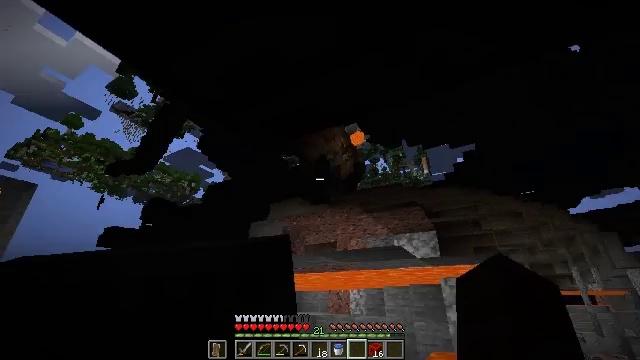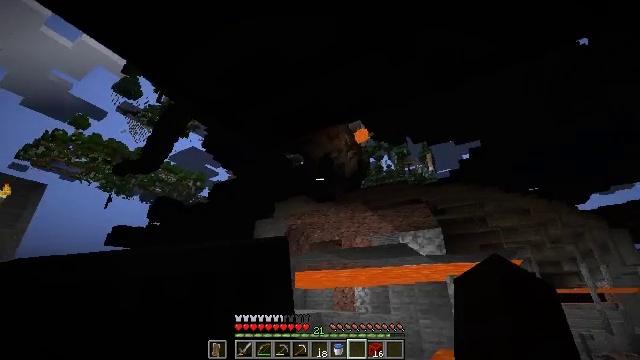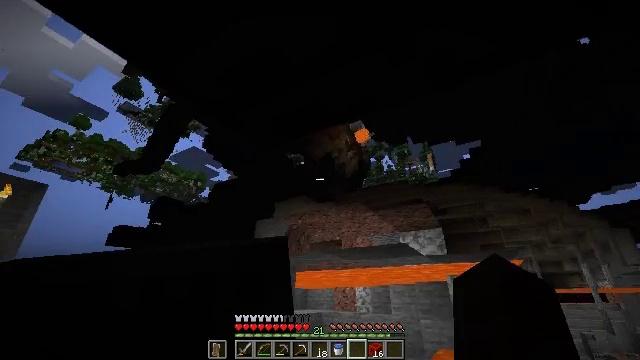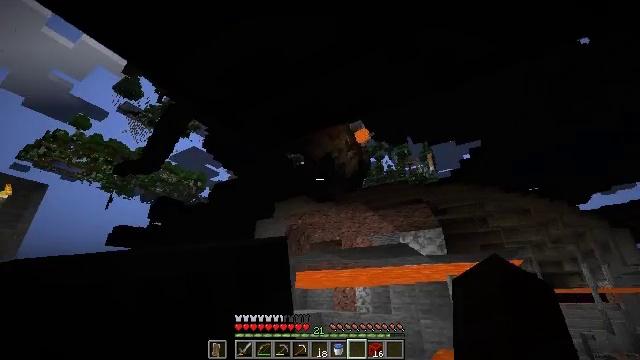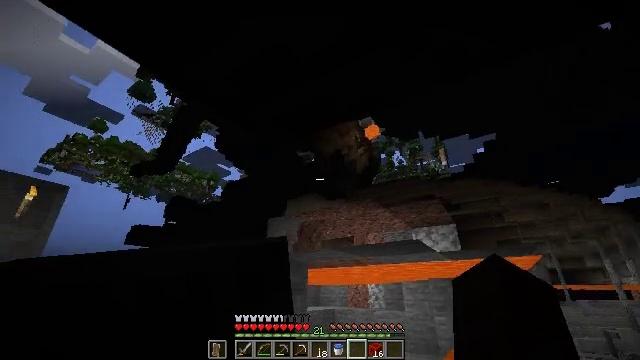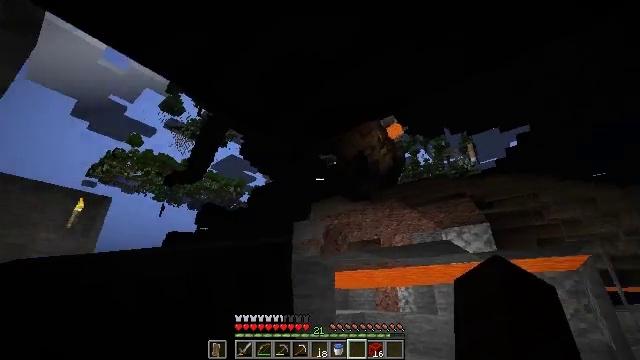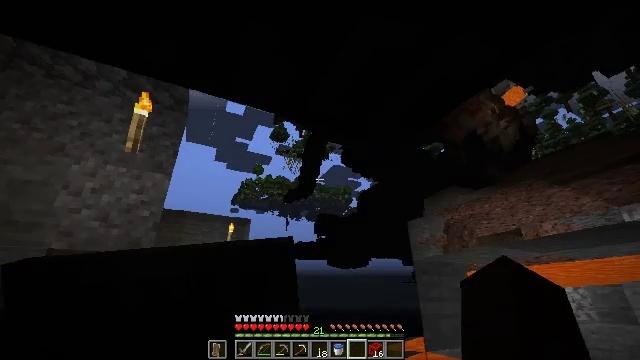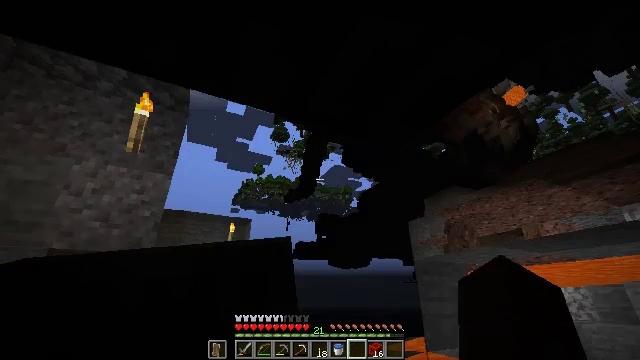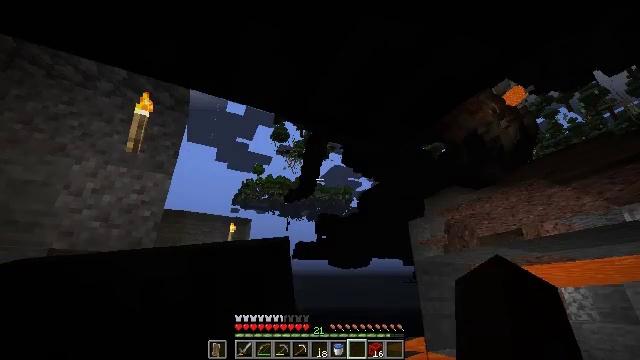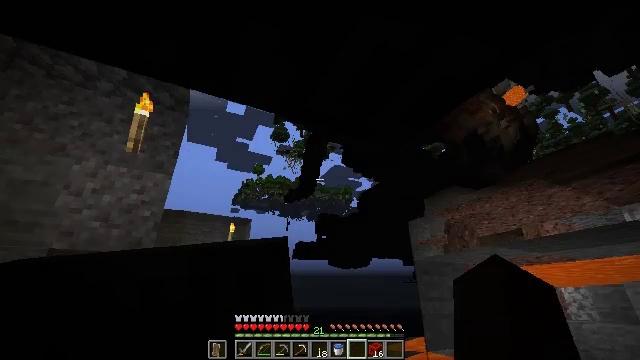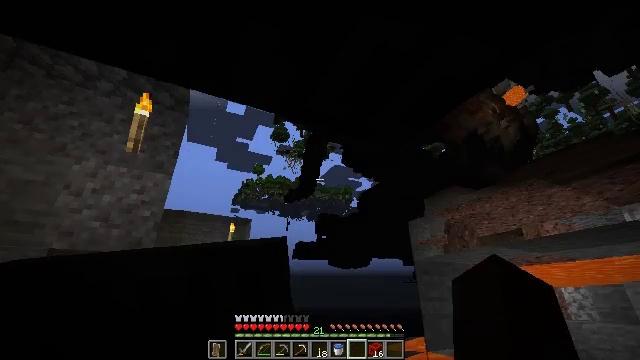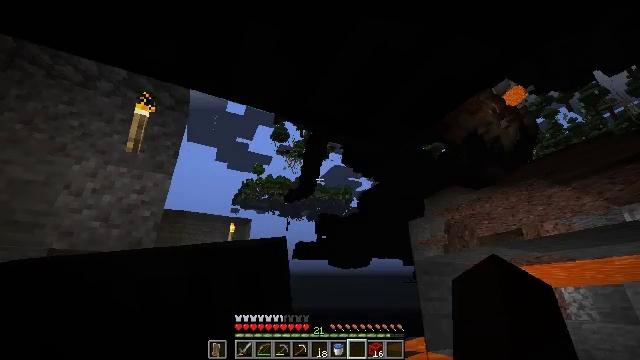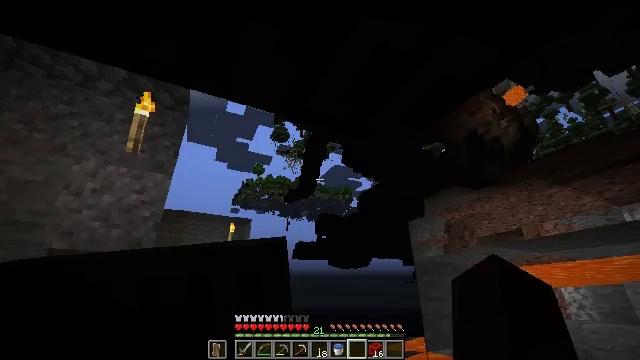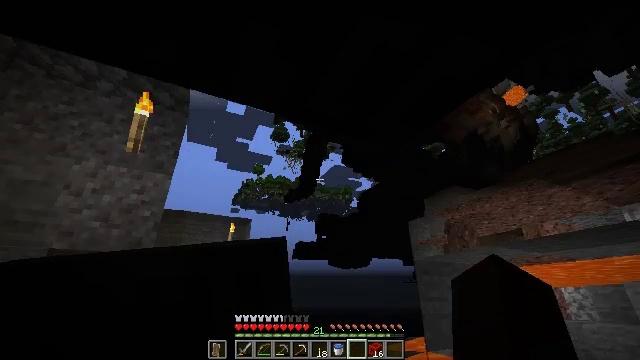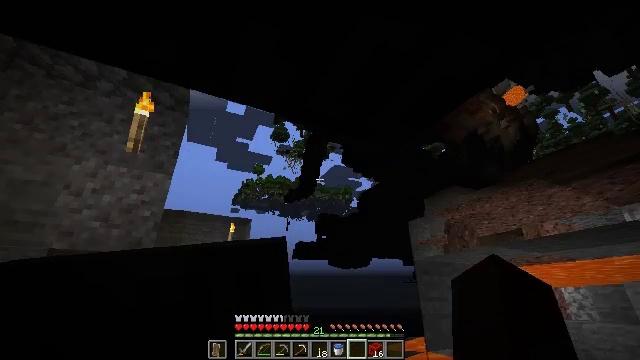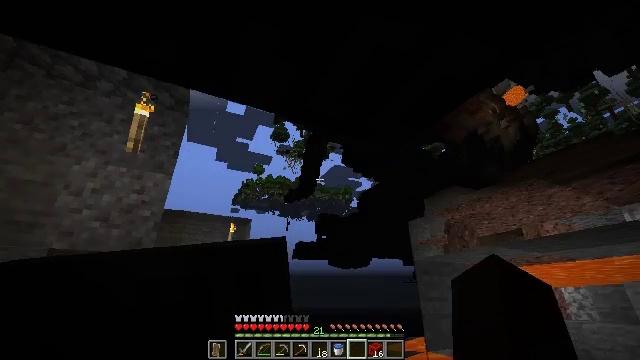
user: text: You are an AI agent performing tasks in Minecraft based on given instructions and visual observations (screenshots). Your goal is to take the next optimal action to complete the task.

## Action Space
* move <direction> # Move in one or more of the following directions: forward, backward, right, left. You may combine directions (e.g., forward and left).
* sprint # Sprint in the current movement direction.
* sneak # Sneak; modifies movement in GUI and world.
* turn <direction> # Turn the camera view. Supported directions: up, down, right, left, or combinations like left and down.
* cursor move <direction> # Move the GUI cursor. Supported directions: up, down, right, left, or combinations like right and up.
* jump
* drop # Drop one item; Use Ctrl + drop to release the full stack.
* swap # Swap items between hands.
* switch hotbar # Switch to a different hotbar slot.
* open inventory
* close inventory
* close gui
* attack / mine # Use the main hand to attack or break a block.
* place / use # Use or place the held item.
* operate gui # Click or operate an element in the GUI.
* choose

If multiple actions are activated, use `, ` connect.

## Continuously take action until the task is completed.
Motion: motion action
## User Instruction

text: Break the piston head to collect it.
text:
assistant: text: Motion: turn left
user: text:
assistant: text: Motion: no_op
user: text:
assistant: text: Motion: no_op
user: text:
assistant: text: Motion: turn left
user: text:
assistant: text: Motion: turn left
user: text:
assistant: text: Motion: turn left
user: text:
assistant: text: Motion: no_op
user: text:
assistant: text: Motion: no_op
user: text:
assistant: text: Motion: no_op
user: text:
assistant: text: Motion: no_op
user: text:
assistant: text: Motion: no_op
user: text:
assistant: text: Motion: no_op
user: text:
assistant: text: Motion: no_op
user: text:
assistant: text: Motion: no_op
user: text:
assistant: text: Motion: no_op
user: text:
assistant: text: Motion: turn left and up
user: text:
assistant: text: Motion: turn left and up
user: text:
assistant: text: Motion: turn left and up
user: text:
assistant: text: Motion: no_op
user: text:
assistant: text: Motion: no_op
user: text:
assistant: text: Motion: no_op
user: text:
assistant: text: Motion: turn right and down
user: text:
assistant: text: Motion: turn right and down
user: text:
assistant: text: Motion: turn right
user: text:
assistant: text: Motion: turn right
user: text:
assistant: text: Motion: no_op
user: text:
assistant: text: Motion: no_op
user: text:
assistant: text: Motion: no_op
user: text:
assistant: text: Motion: no_op
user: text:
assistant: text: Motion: no_op